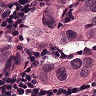
Metastatic tissue present: yes